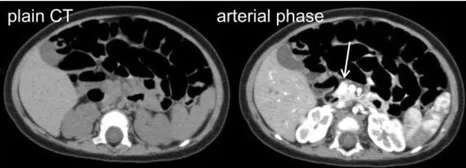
CT scan. A hyperenhancing nodule was identified on the arterial phase.
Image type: radiology (ct)